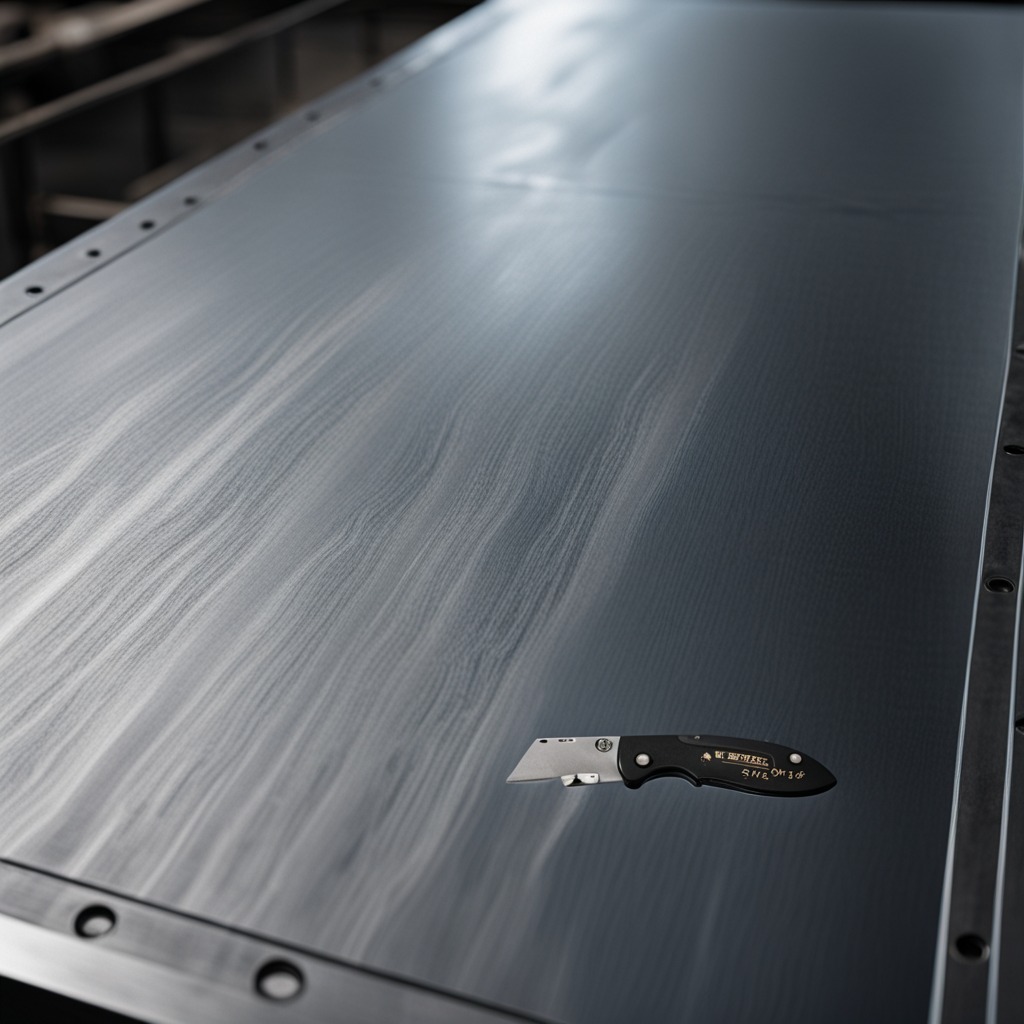
A utility knife is lying on the cold steel table in a mining workshop.